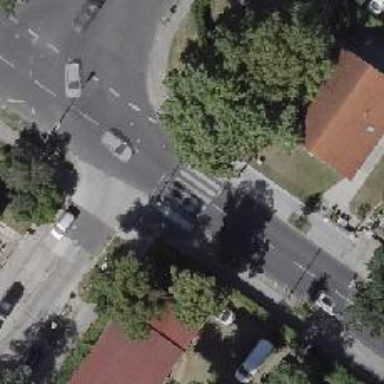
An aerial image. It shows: Zebra crossing on the road.